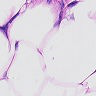
Metastatic tissue present: no